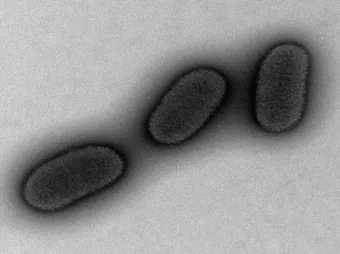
Morphology of Haemophilus massiliensis sp. Nov. Strain FF7T. B: Transmission electron microscopy. The scale bar represents 500 nm.
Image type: radiology (x_ray)